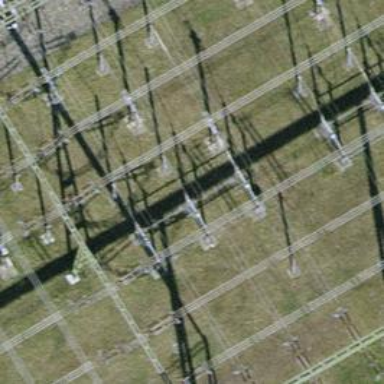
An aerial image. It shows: Bay for power lines.